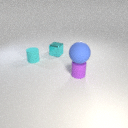
large blue rubber sphere above small purple rubber cylinder